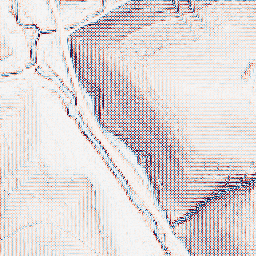
Category: wavelet
Decomposition family: wavelet_dwt
Decomposition parameters: wavelet: haar
level: 1
Upsampling method: cubic_mitchell
Upsampling parameters: scale: 2
Upsampling scale: 2